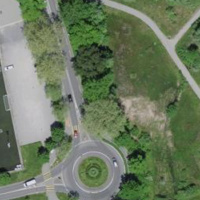
EUNIS habitat code: 53
Species observed at this site:
Lysimachia vulgaris
Acer pseudoplatanus
Columba palumbus